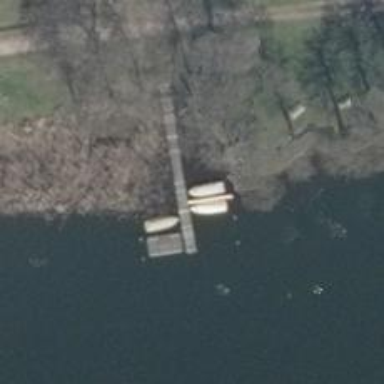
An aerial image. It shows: Man-made pier.